Question: I have two views.

When I click "Sign Up" button the second view appears. When I click "Turn back" button the first view appears. It's OK.
Now I would like to call a function when I click on "Be member" button. This function will be able to send the data in the fields above it by connecting a database. However I could not create a segue.
How can I do this?
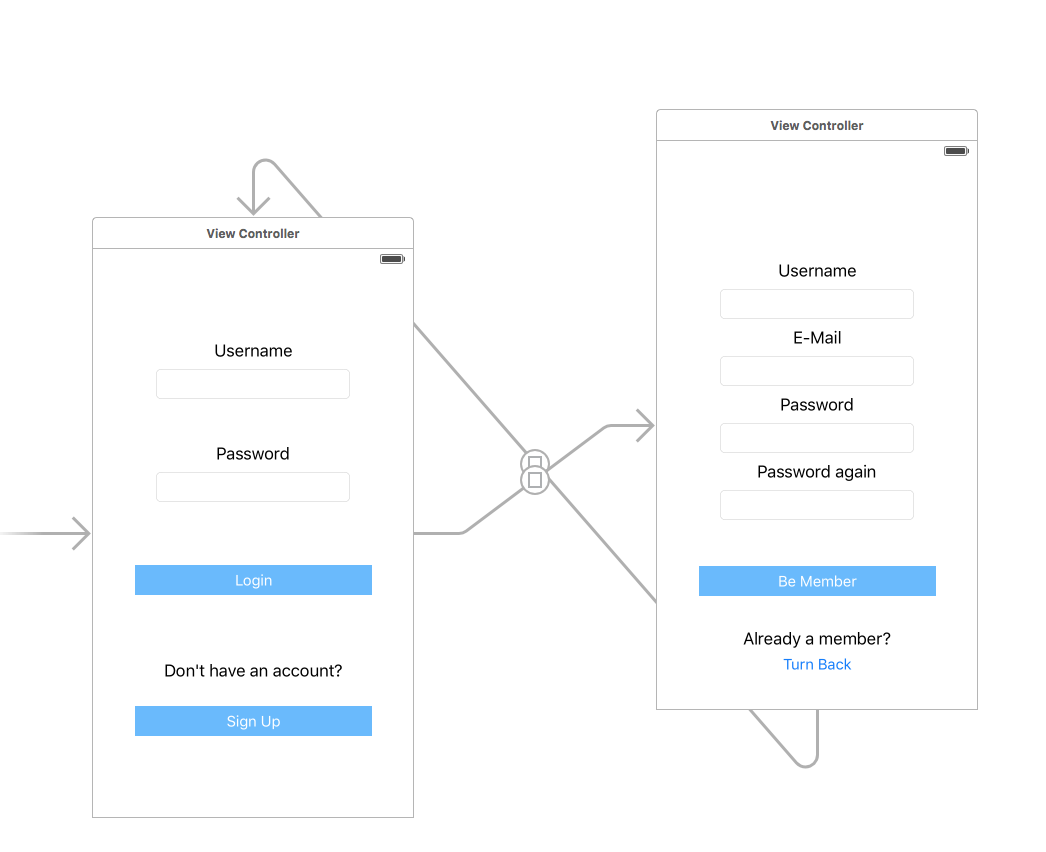
Answer: 1. You have added a second ViewController in the Storyboard, and you now need to add a corresponding ViewController2.swift file. See here: How to add ViewController2.swift file for second ViewController
2. Once you have that, you can Control-drag from the button to the source code of your ViewController2 to add an @IBAction for the button.
3. You shouldn't be using a standard segue to return to your first ViewController when Turn Back is pressed. Instead you should use an unwind segue.